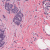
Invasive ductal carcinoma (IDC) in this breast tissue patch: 1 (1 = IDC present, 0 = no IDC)